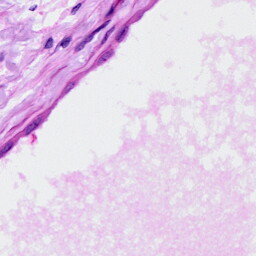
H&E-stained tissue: Ovarian